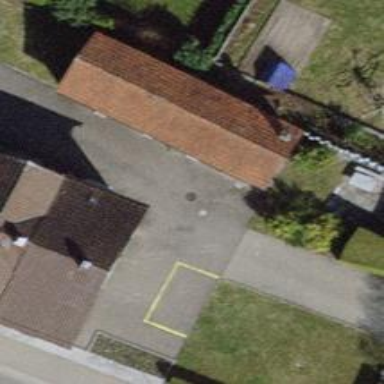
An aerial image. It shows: Terrace building.